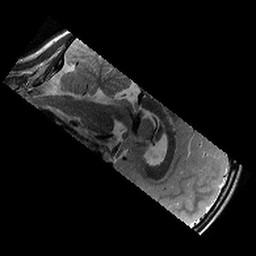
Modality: T2w
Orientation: sagittal
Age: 9
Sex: male
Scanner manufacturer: siemens
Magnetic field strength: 3 T
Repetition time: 9.23 s
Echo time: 0.067 s